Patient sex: M
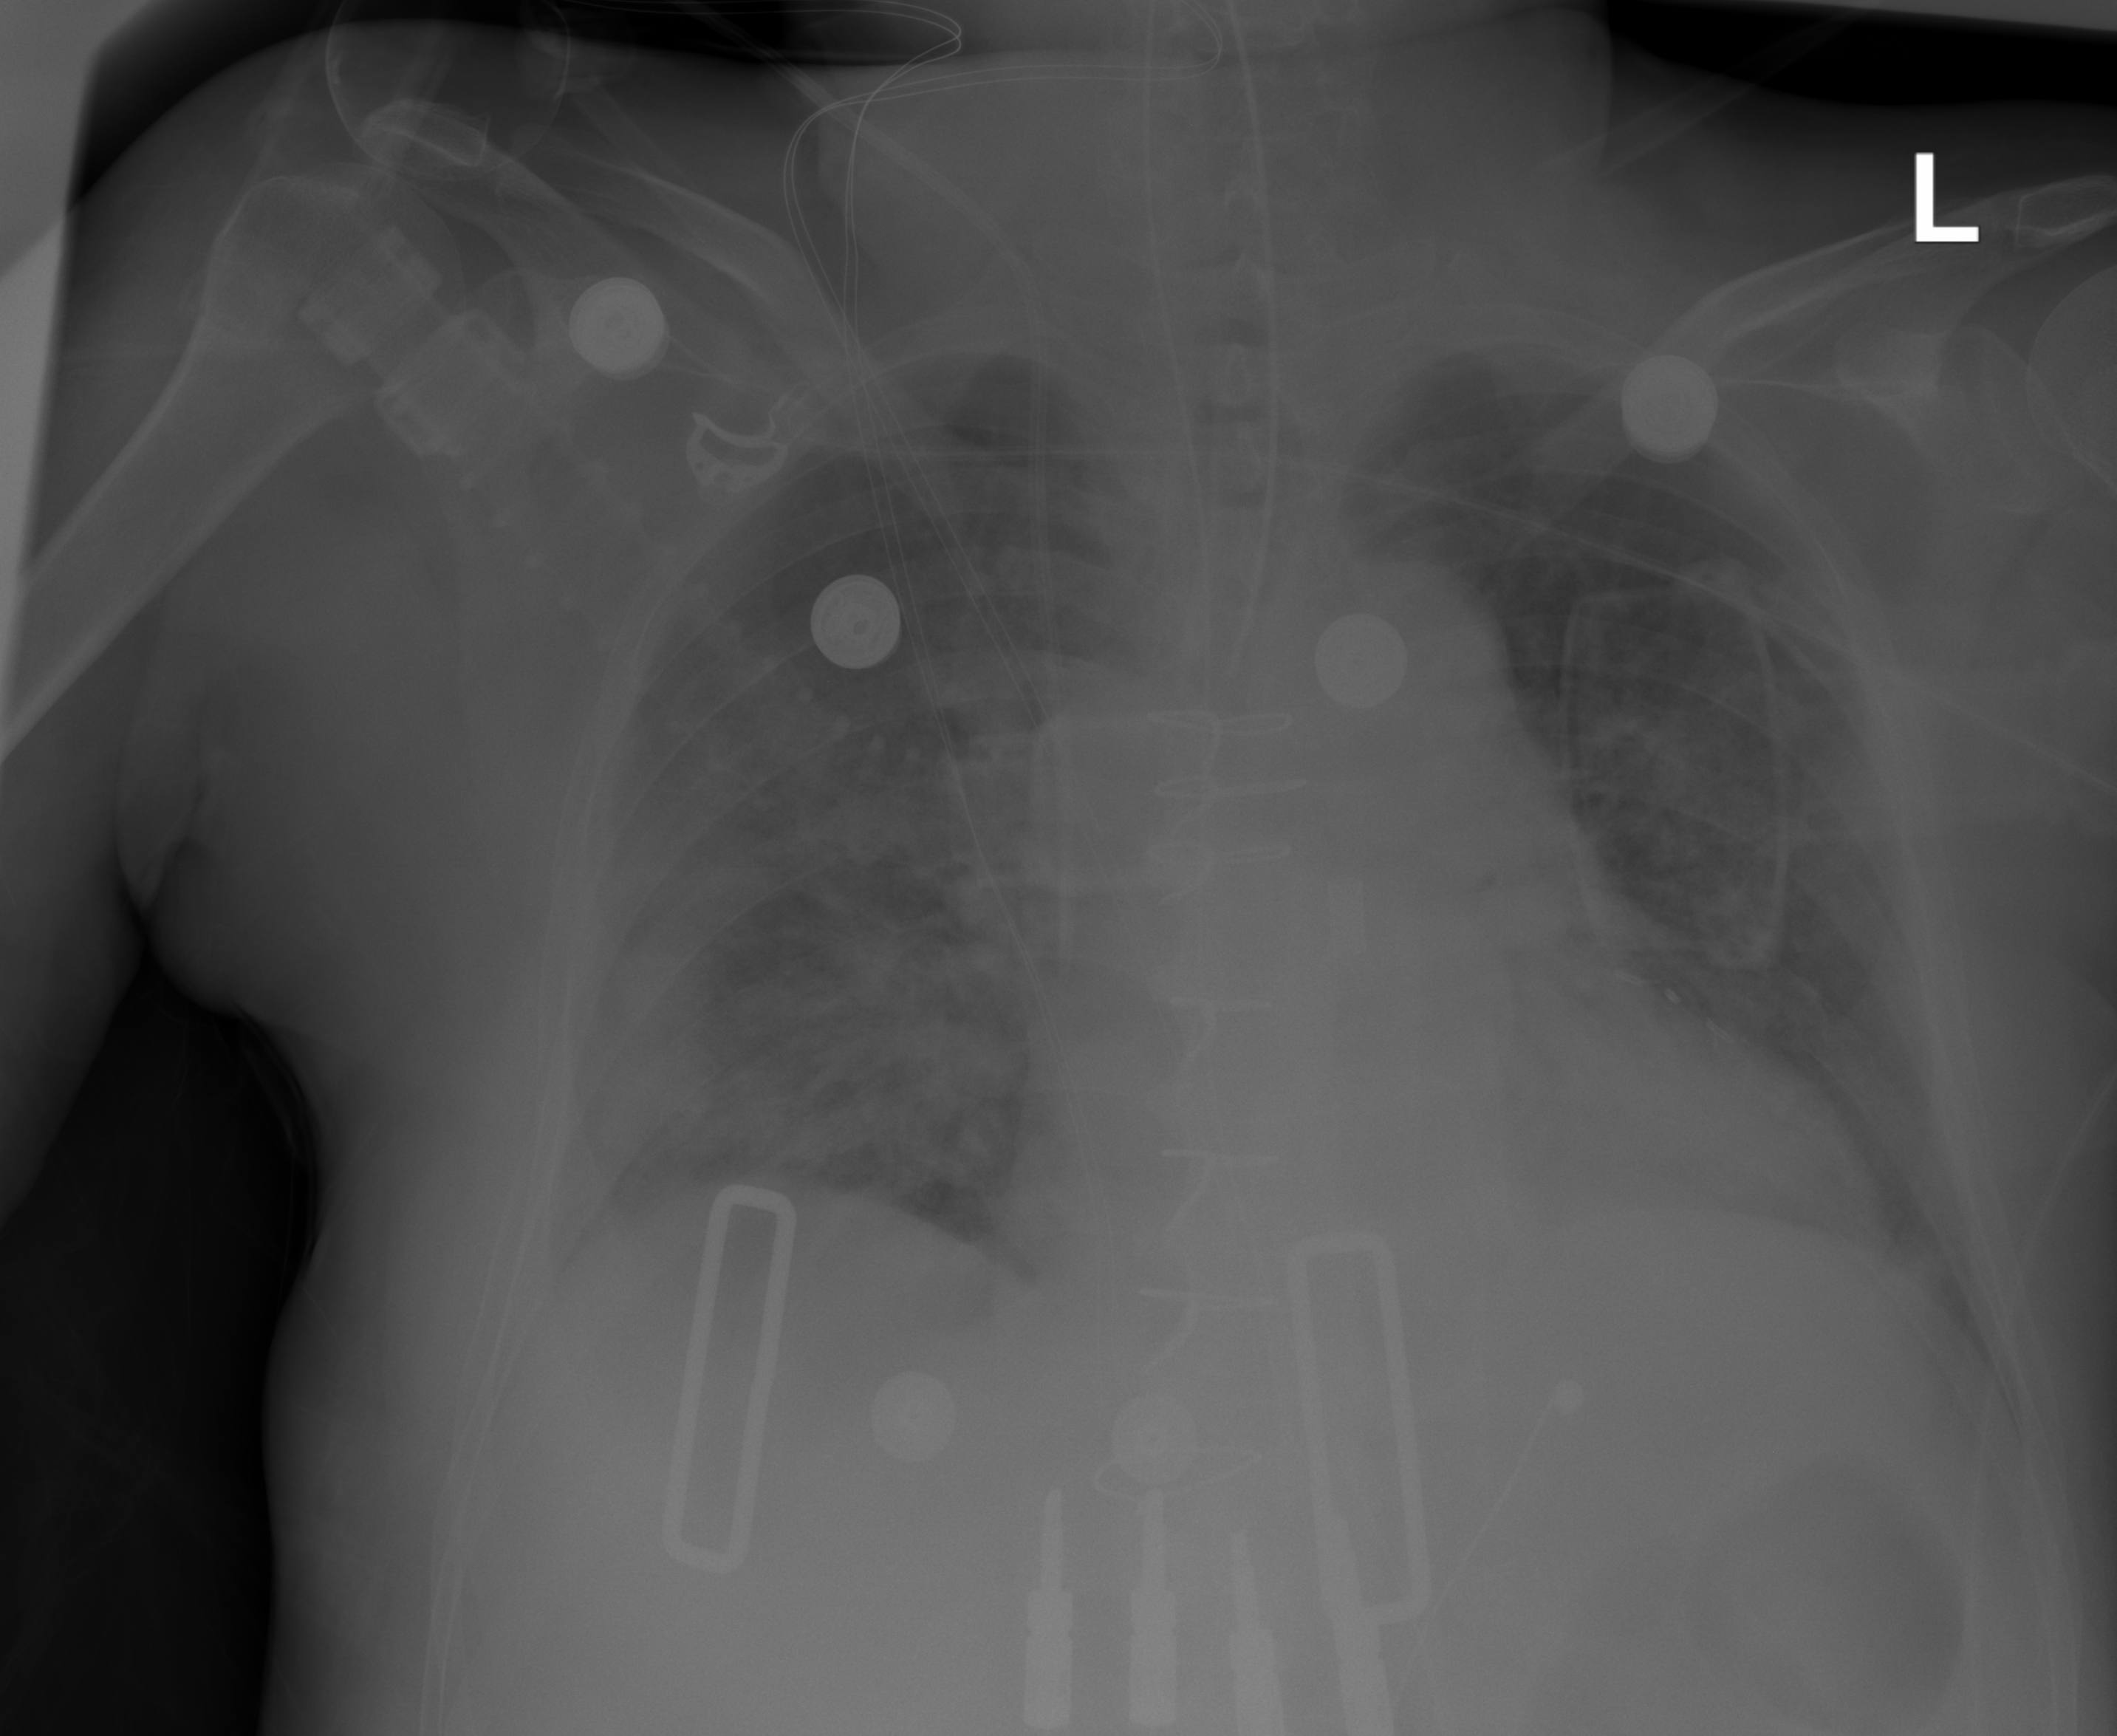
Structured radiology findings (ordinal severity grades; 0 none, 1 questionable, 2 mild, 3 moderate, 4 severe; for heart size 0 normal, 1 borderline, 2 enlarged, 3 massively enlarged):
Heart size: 2
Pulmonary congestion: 2
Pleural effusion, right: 0
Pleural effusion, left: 0
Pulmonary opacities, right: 2
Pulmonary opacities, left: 2
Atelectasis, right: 0
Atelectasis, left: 0